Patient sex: F
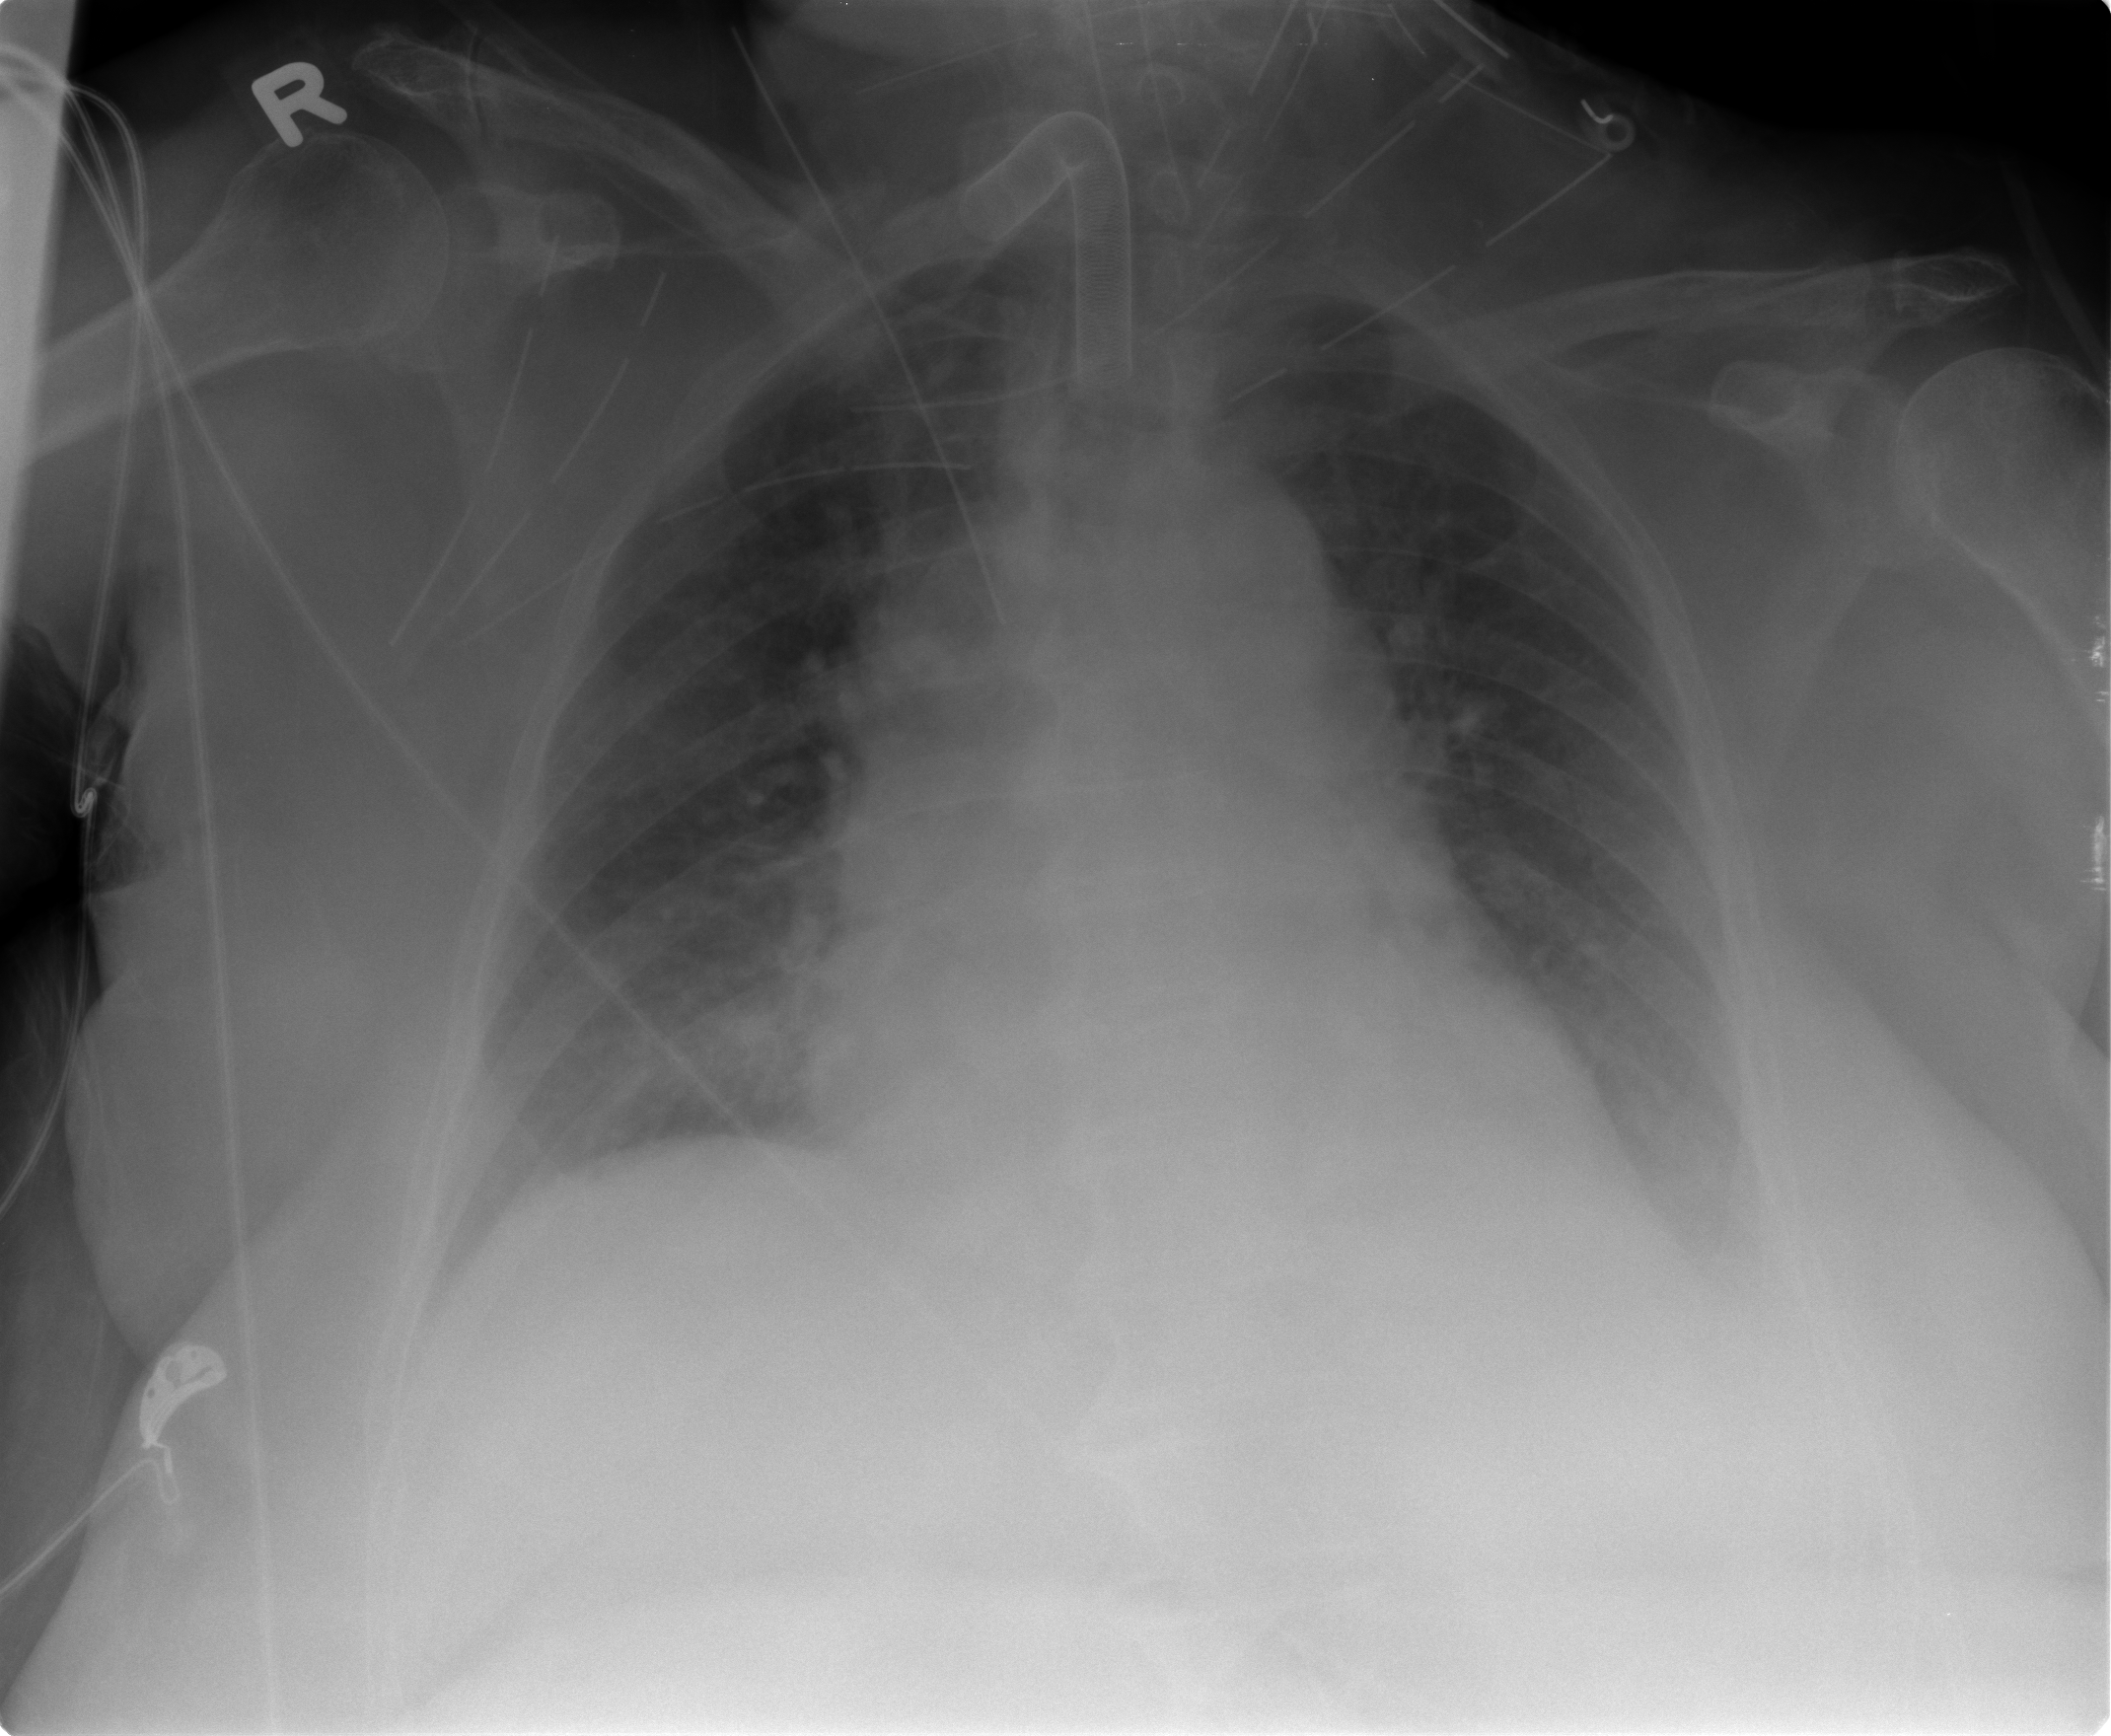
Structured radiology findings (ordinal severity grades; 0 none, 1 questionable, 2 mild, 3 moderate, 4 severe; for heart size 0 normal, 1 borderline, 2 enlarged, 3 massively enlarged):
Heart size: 2
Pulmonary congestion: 2
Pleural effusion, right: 1
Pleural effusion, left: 2
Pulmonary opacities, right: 1
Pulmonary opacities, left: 1
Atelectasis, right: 2
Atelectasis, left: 2